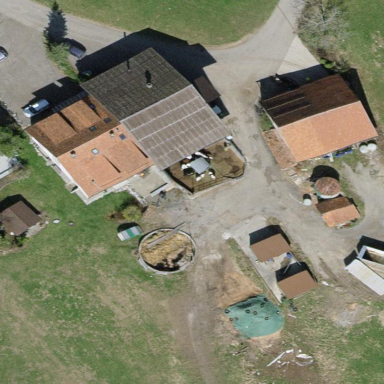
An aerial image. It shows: Farmyard area.